Field crop: maize
Growth stage: 2
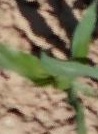
Species: maize